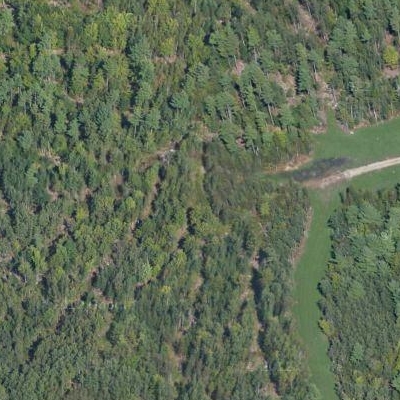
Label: eForest